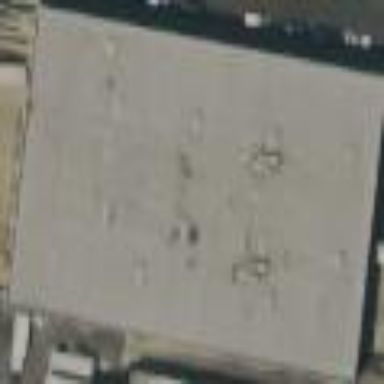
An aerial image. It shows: Industrial building.